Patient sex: M
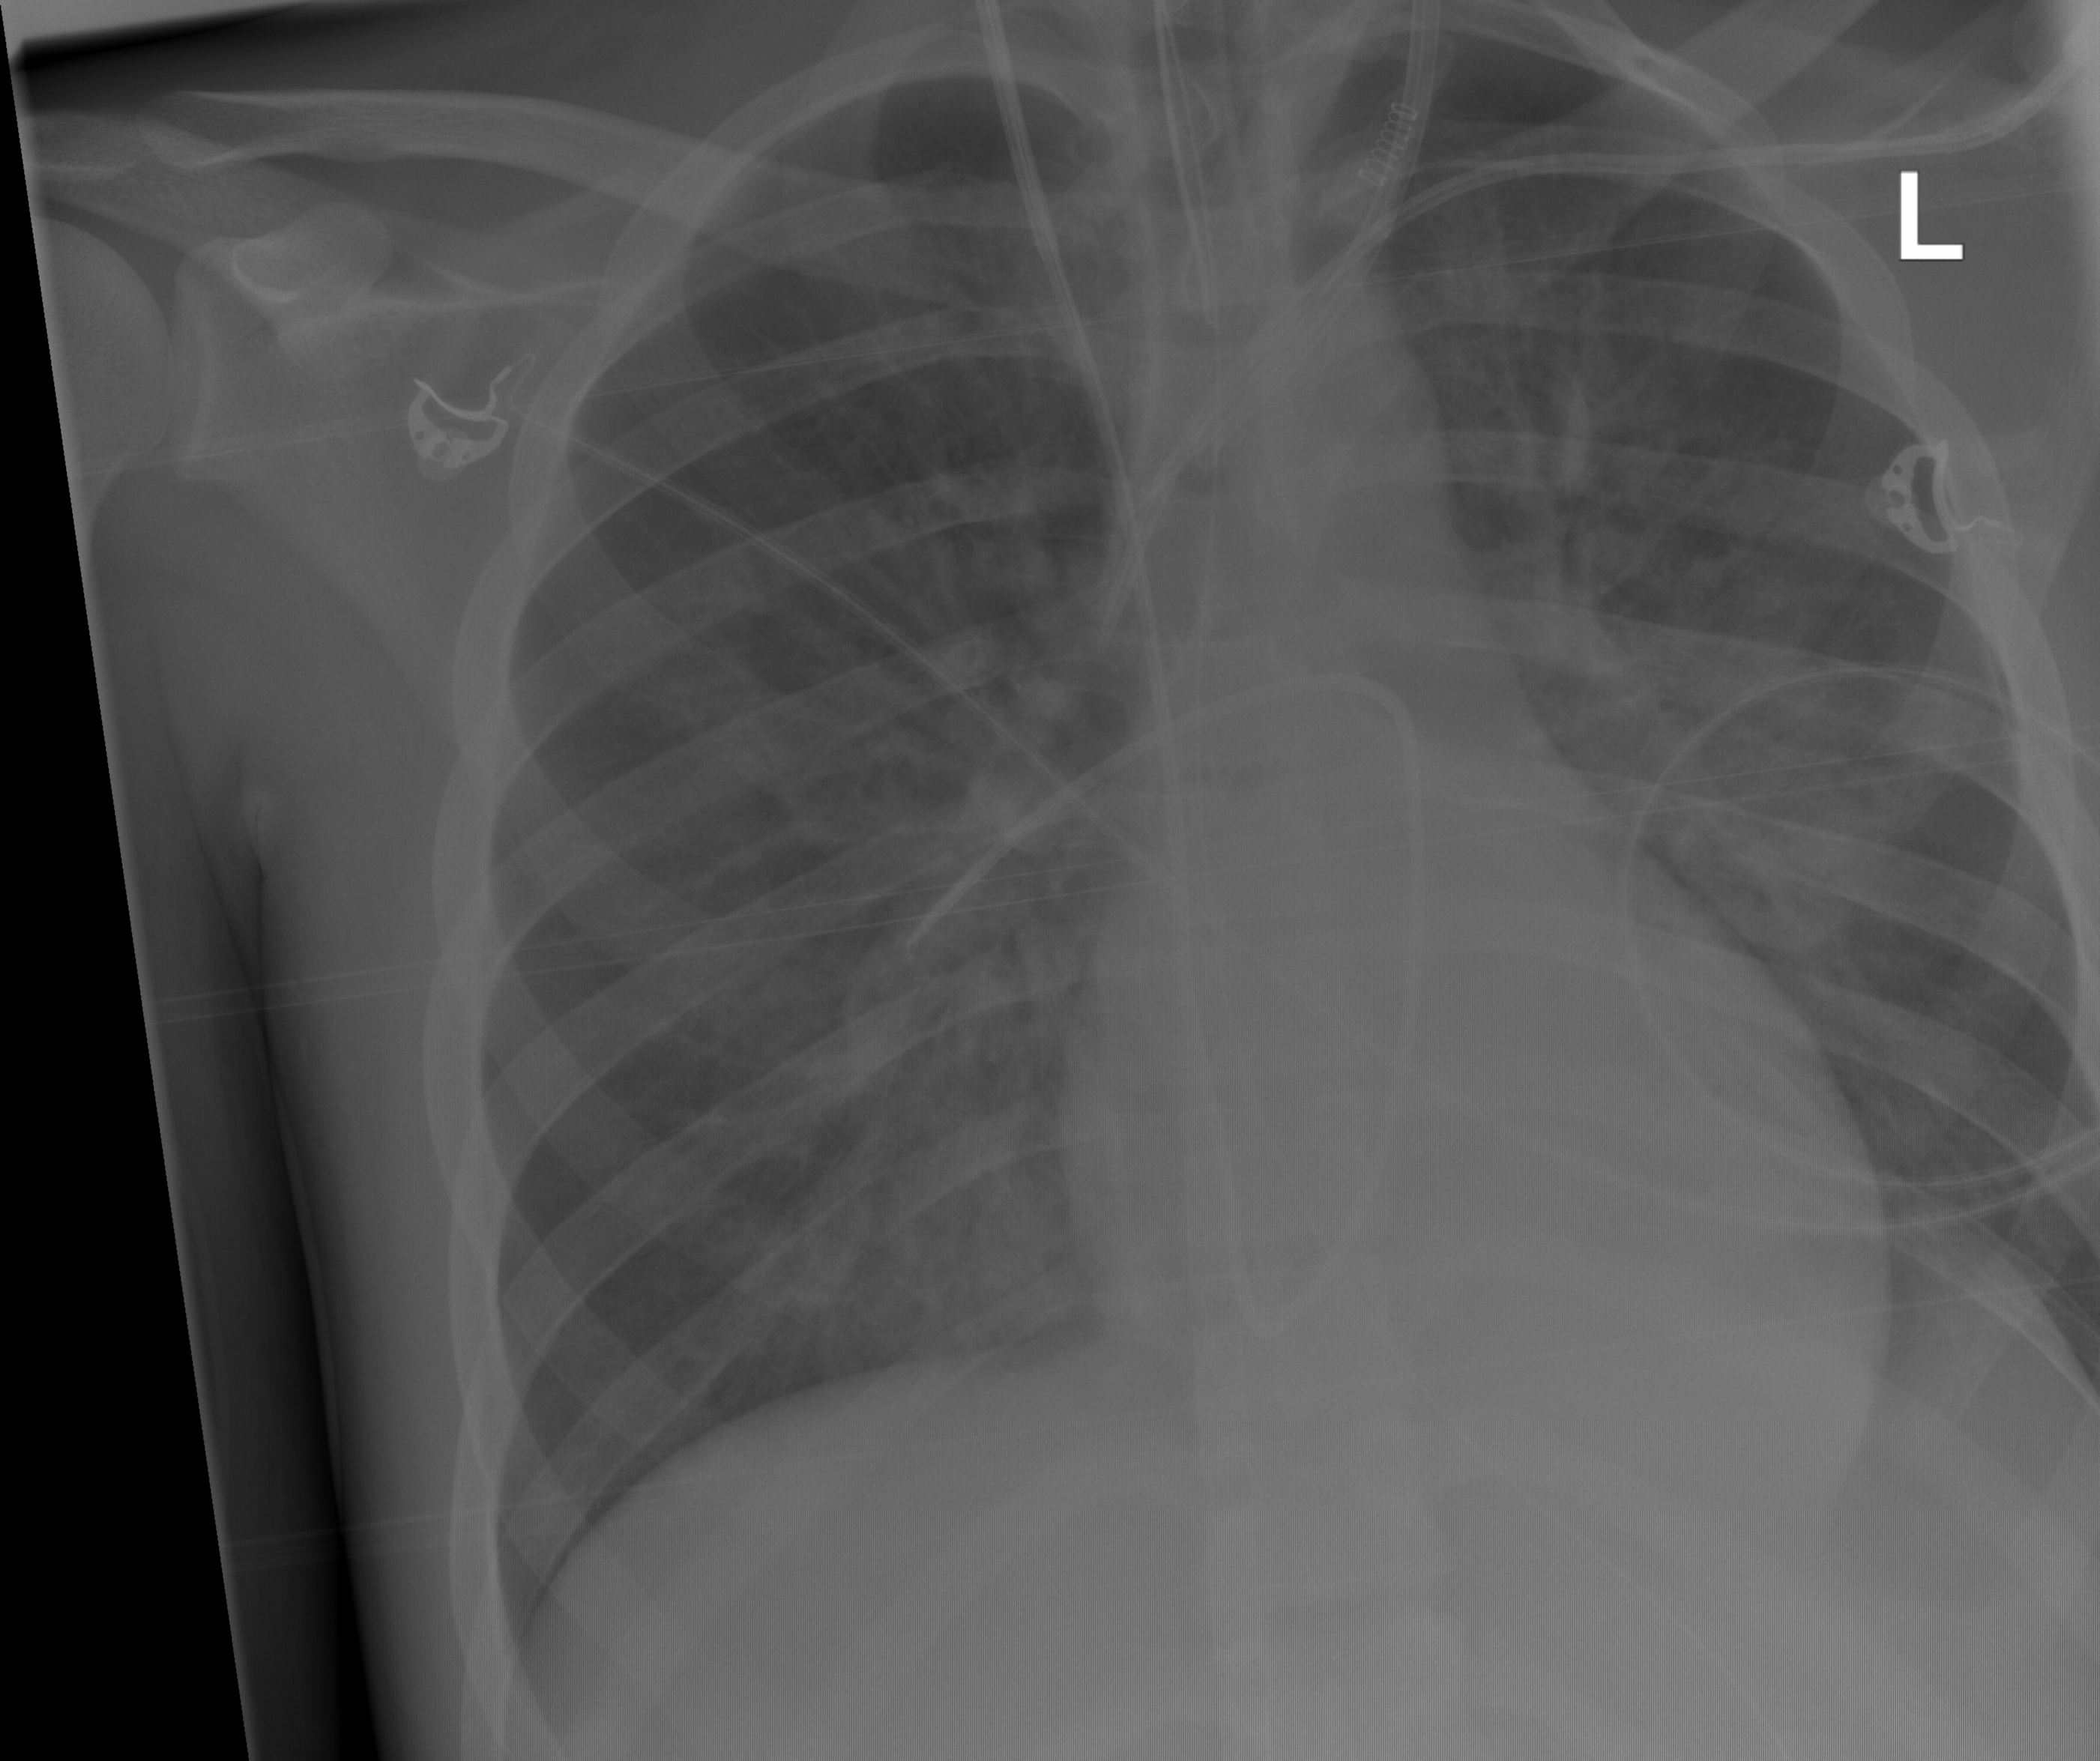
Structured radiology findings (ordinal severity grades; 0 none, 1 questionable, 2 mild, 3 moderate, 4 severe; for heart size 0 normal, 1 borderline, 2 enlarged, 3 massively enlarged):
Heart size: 0
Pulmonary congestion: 2
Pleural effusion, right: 0
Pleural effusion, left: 0
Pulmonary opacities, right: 3
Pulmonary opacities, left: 3
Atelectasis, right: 2
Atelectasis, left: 2